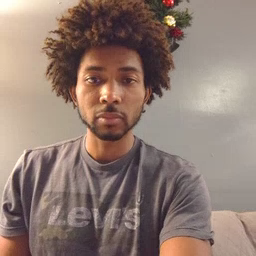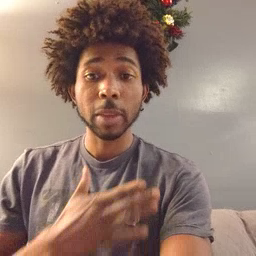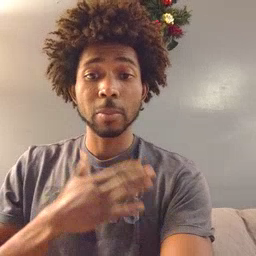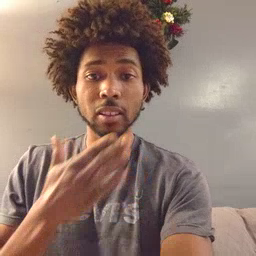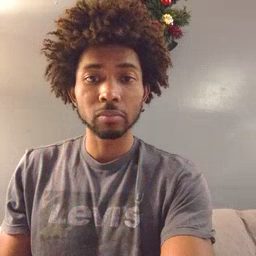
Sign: happy